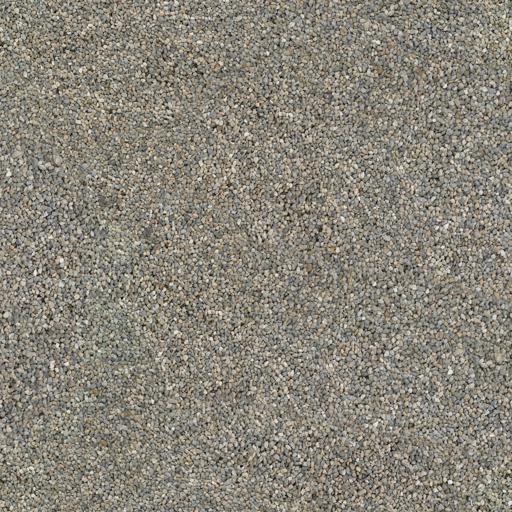
Tags: clean dirt dirty gravel small